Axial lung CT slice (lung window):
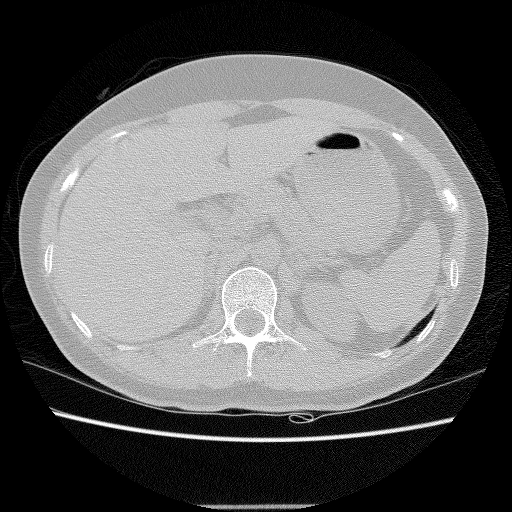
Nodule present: no